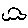
Label: car